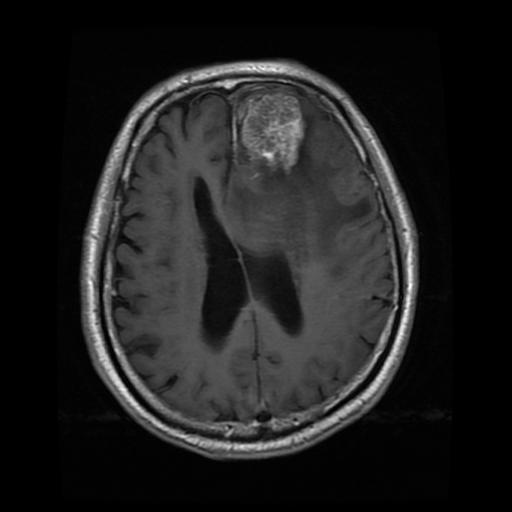
Label: meningioma